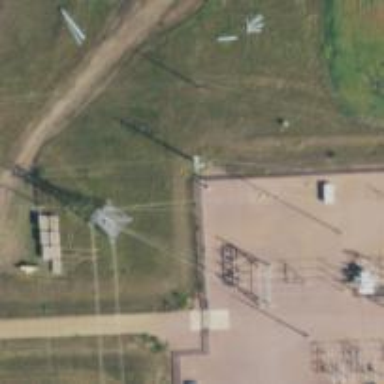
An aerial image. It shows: Power tower.